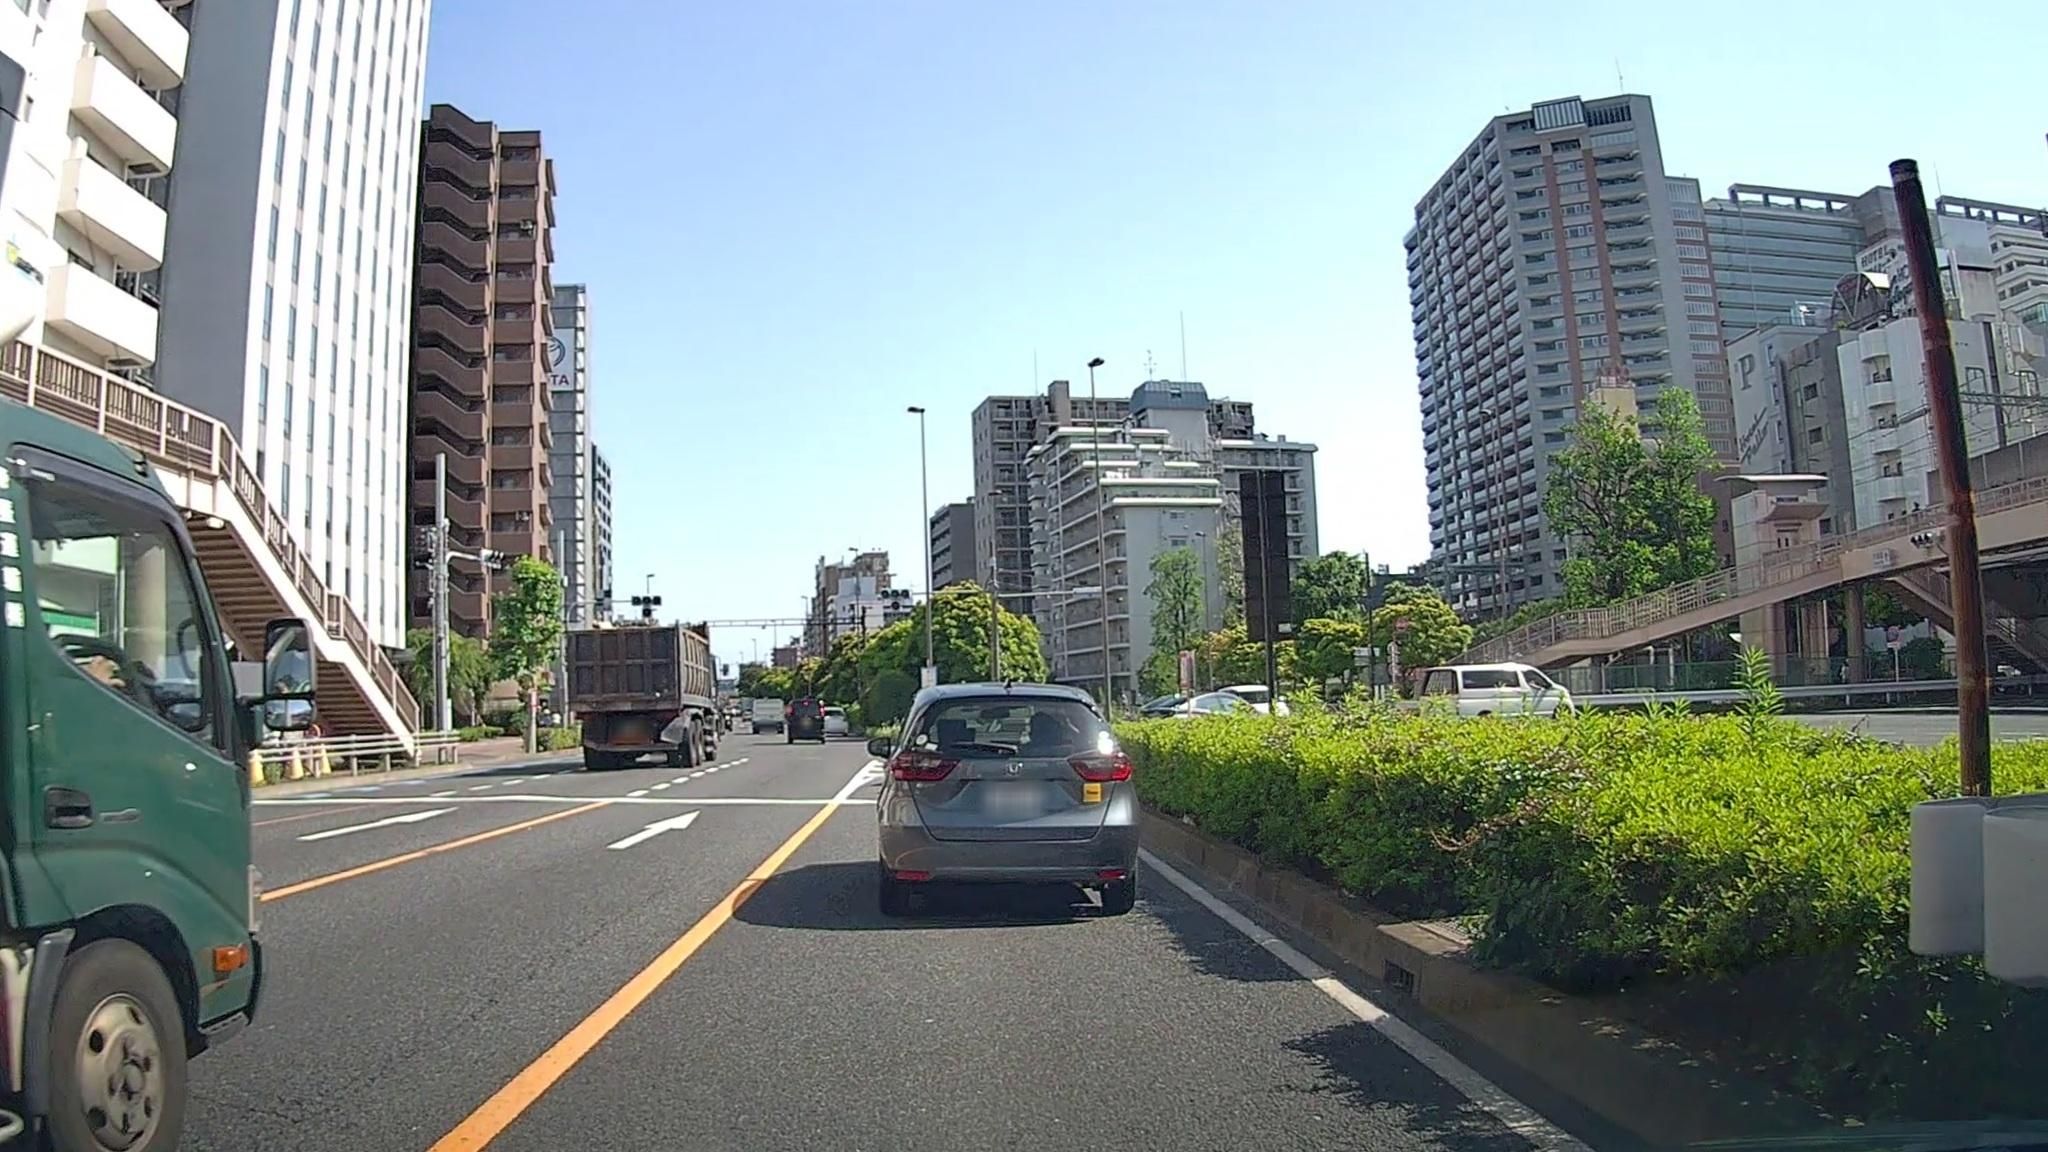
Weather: clear
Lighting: day
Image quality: good
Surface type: driving surface
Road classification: tertiary_link, trunk_link
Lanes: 1
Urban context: urban centre
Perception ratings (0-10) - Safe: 6.7, Lively: 9, Beautiful: 8.36, Boring: 2.82, Depressing: 4.35, Wealthy: 7.74